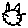
Label: cat